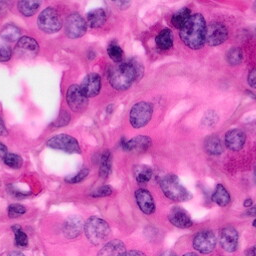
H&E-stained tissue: Pancreatic